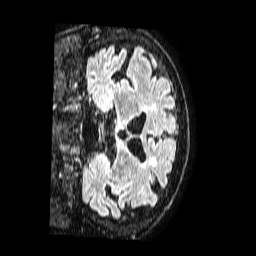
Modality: FLAIR
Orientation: coronal
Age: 76
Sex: male
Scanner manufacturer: philips
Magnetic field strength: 1.5 T
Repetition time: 4.8 s
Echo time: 0.3 s